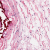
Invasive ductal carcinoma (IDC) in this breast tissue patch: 0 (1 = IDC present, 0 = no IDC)